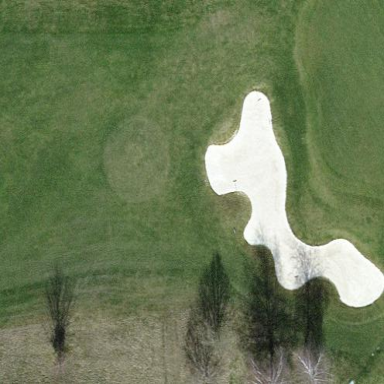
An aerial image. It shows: Golf rough area.